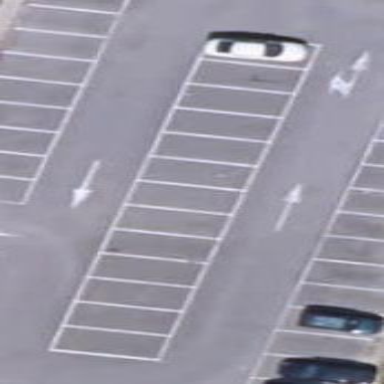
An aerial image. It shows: Road serving as parking aisle.